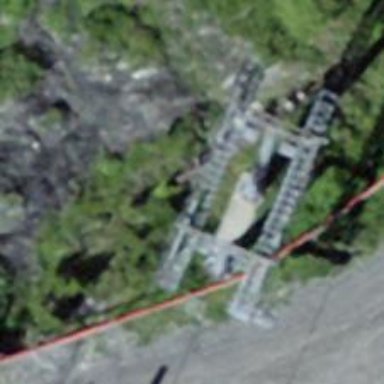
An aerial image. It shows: Pylon for aerialway.